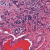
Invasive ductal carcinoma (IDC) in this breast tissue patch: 1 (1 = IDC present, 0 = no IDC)